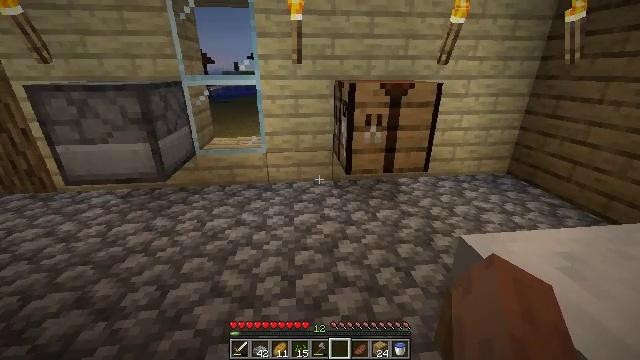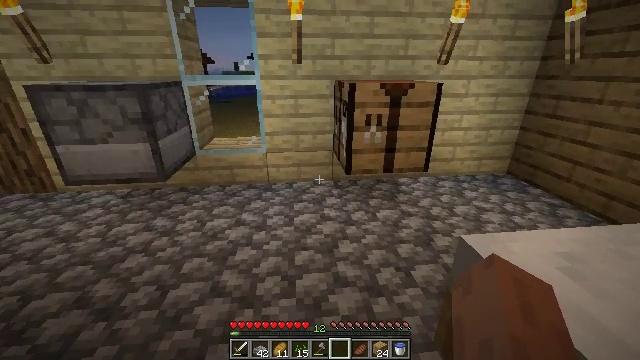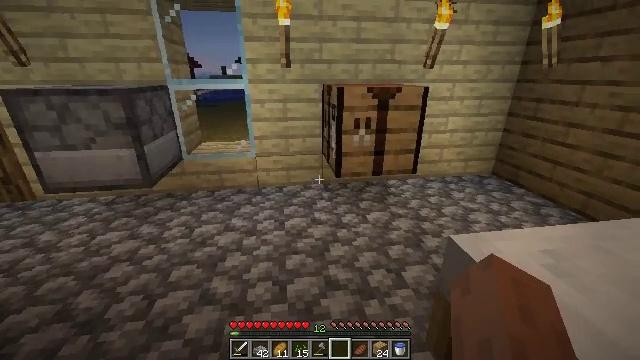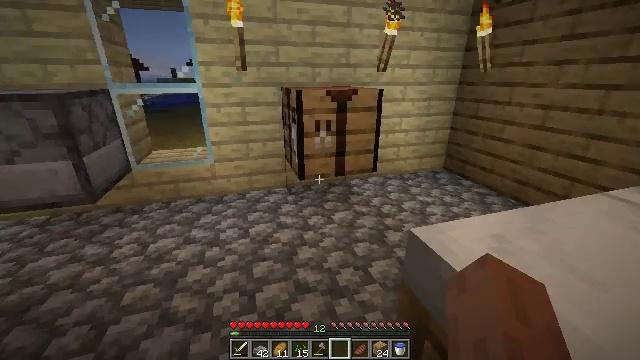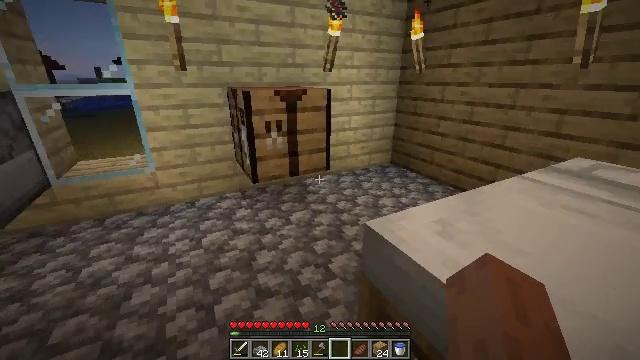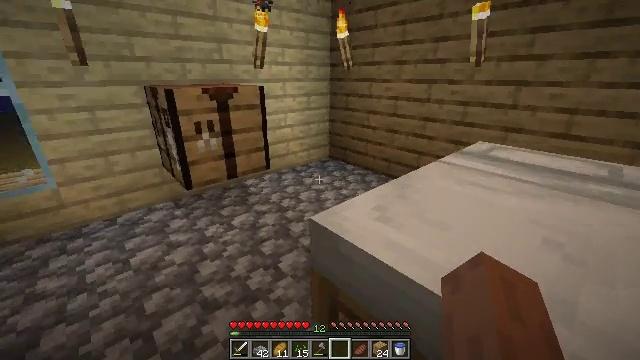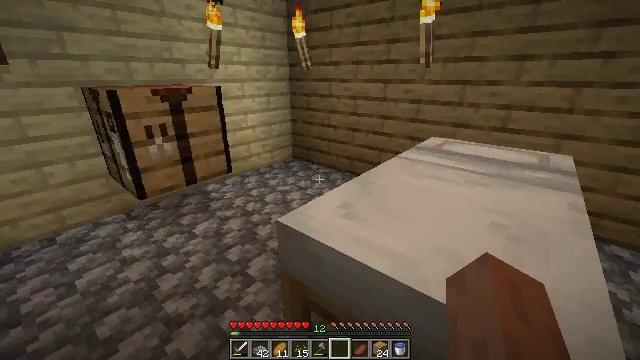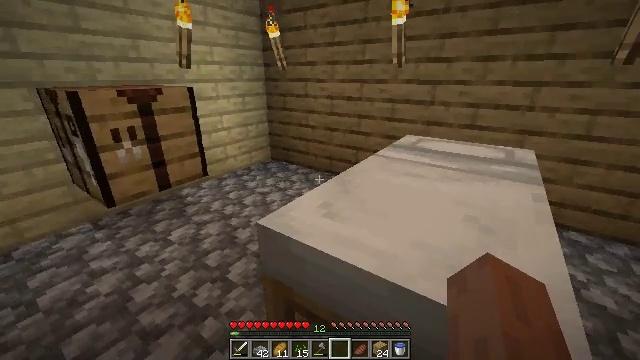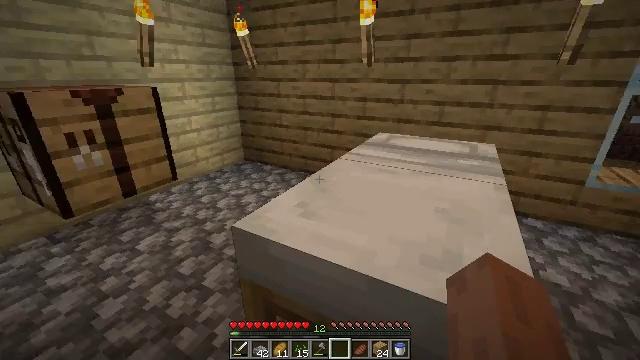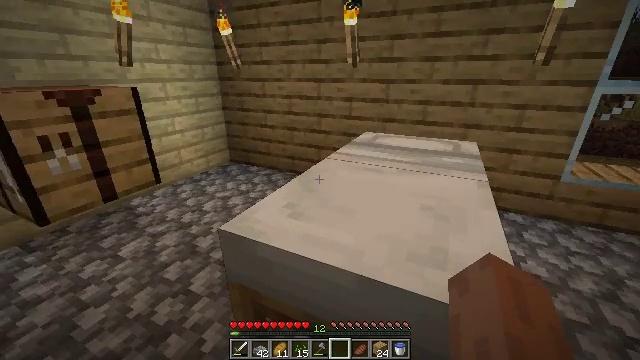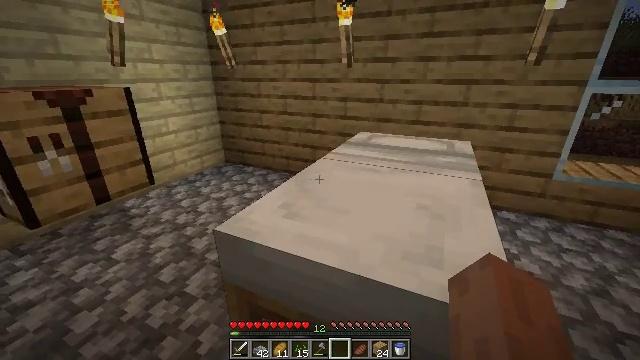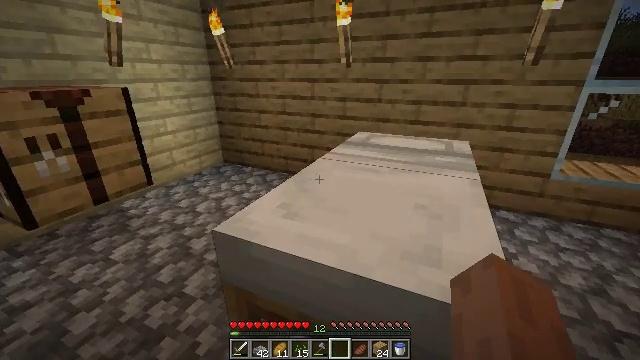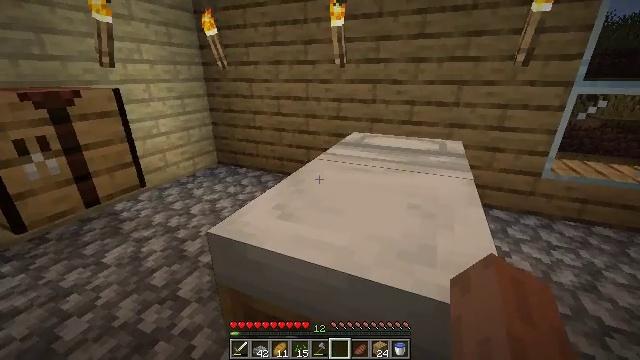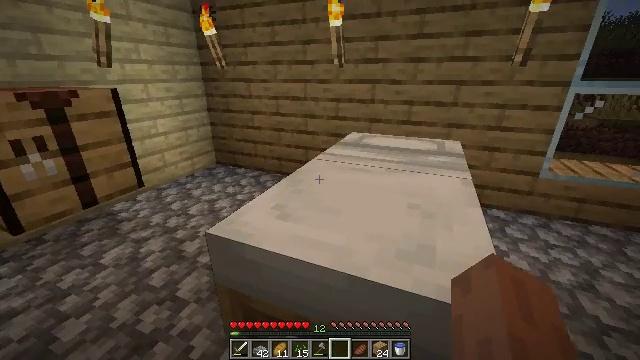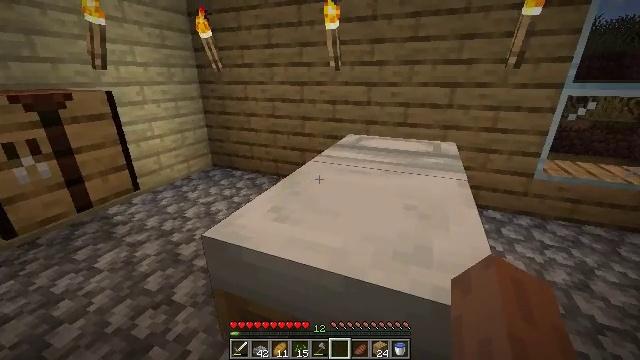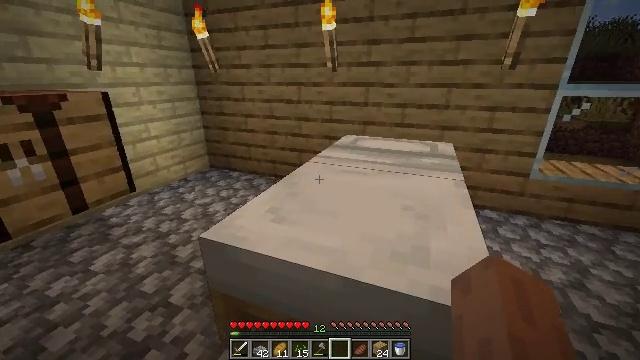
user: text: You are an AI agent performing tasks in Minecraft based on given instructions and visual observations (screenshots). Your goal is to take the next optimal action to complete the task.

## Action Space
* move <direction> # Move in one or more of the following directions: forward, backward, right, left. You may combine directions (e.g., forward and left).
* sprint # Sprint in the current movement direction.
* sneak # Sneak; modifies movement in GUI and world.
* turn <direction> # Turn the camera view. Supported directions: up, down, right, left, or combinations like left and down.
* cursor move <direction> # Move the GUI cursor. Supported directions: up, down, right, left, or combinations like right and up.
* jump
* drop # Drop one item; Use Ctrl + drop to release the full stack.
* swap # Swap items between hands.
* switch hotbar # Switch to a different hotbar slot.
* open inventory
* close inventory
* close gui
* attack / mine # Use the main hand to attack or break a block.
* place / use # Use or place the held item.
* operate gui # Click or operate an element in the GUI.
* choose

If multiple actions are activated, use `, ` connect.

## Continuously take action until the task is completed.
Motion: motion action
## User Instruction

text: Attack the cobblestone slab to gather it.
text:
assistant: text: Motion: no_op
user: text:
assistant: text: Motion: turn right
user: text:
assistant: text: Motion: turn right
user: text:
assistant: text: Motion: turn right
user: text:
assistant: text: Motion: turn right
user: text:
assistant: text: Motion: turn right
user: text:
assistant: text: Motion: turn right
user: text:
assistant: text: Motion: turn right
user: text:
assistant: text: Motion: turn right
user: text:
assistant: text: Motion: turn right
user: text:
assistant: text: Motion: no_op
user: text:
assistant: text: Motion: turn right
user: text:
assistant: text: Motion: no_op
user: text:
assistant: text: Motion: no_op
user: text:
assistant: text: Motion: no_op
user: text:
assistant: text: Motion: no_op
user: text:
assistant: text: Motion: turn right
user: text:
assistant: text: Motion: turn right
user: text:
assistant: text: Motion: turn right
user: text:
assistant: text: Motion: no_op
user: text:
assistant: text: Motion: no_op
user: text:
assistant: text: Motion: no_op
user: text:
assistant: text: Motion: no_op
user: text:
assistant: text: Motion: no_op
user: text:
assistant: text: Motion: no_op
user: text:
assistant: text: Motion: no_op
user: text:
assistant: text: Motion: turn right
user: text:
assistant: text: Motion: no_op
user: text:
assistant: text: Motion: turn right
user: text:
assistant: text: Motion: no_op